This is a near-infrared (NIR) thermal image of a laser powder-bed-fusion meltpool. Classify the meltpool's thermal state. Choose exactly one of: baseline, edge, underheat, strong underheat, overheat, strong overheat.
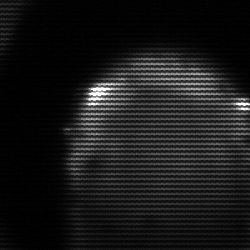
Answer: edge